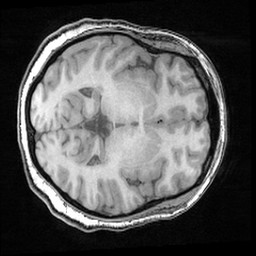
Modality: T1w
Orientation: axial
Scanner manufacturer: ge
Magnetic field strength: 3 T
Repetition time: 0.008572 s
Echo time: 0.003384 s